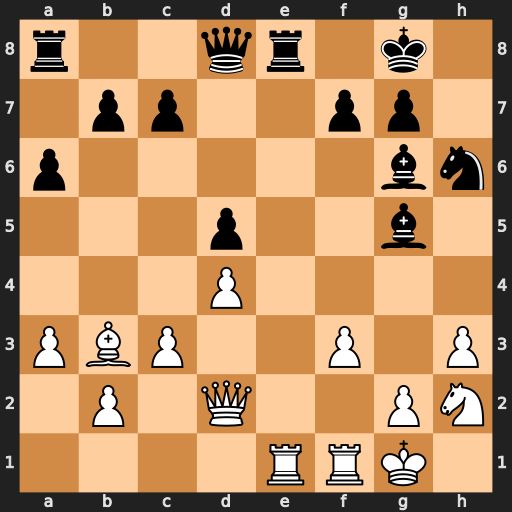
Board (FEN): r2qr1k1/1pp2pp1/p5bn/3p2b1/3P4/PBP2P1P/1P1Q2PN/4RRK1
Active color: w
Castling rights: -
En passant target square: -
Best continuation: Rxe8+ Qxe8 Qxg5